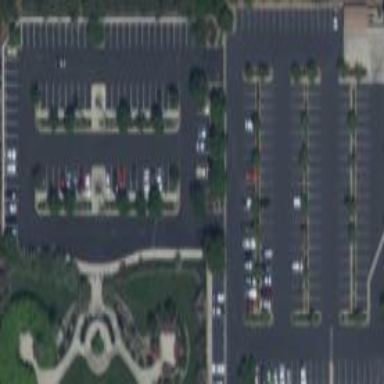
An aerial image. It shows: Parking area.